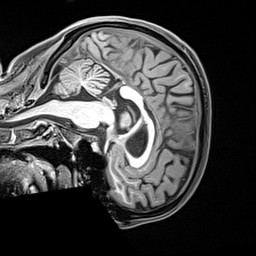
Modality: T1w
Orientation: sagittal
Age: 31
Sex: female
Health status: healthy
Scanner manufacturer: siemens
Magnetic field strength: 3 T
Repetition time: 2.4 s
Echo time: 0.00217 s